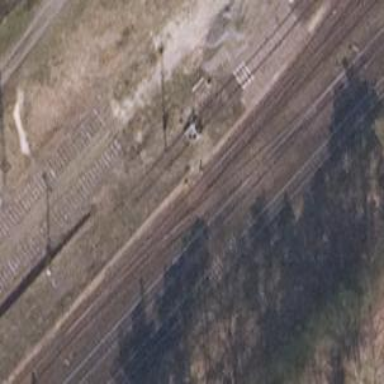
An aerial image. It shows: Railway switch.